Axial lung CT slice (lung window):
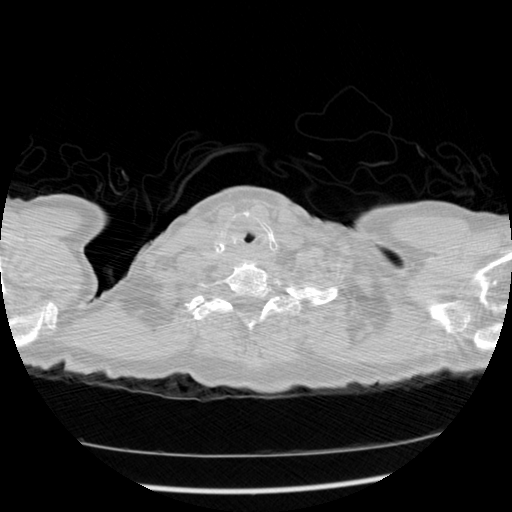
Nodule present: no